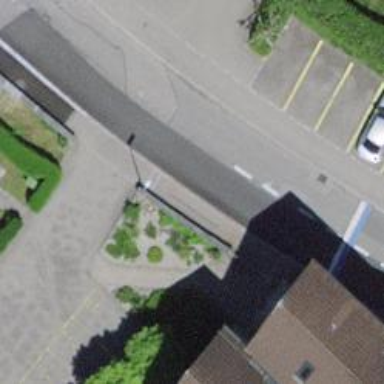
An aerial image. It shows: Sidewalk.